Question: i found a design in IOS that i really like but i cant figure out how to do it in android i have tried doing a custom spinner and am having a hard time with it and i thought of using a pop up but i need to be able to put clickable button in the pop up, so i think a spinner is my best change. I am going to post a picture of what i am trying to accomplish, specifically on the little half box on the top of the drop down! Thanks would really Appreciate some help thanks!!!!
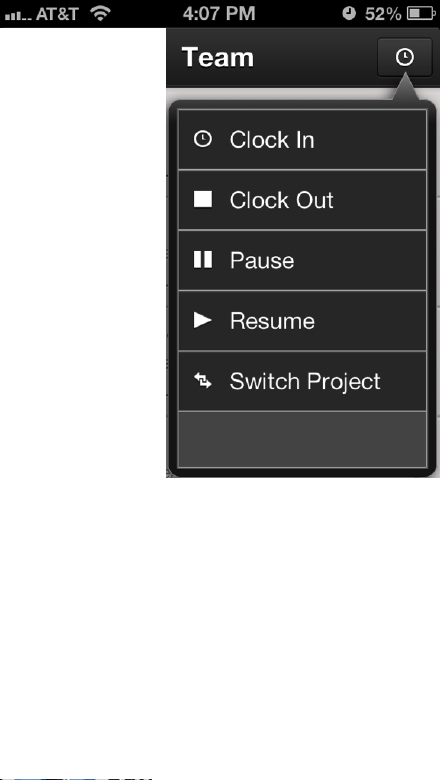
Answer: It's action you showed in your image is called QuickAction, there are many tutorials on how to create one:
1. Try the NewQuickAction lib, it has a number of modes, and one of them will give you exactly the same layout as your sample image. Here's a quick tutorial for using the library. Have used this lib for 2 years and worked quite well.
2. This tutorial offers another method to accomplish the same thing, worth checking out as well.